Field crop: maize
Growth stage: 2
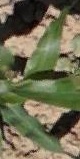
Species: maize